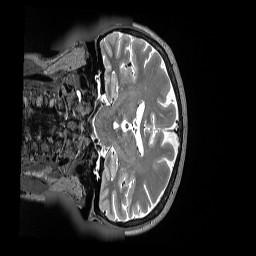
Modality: T2w
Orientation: coronal
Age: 68
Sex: female